Current action and preconditions to check: trajectory_clear

Your task: For each precondition in the list above, predict whether it will hold at this action.

Consider the current scene as observed from the mobile robot's camera, and analyze the predicted future states of all dynamic agents (e.g., people, animals, vehicles, or any moving entities) within the NEXT SECOND.

IMPORTANT: Only answer "very likely" if you are absolutely certain—based on strong, clear evidence—that a dynamic agent will violate the precondition in the predicted future state. Do NOT answer "very likely" for unlikely, ambiguous, or low-probability risks.

Ask yourself for each precondition: Is there a high probability, with clear and convincing evidence, that the predicted future states of any dynamic agent will interfere with the predicted future state of the currently executing action within the NEXT SECOND, causing that precondition to fail?

Assess the risk level based on these predictions. Use "likely" or "very likely" if motions create a clear risk of interference.

Use "neutral" or "improbable" if agents are nearby but their predicted paths are clearly diverging or non-conflicting.

Failure Risk Categories: "very improbable", "improbable", "neutral", "likely", "very likely"

Answer Format: Output ONLY the probability_of_failure value from these categories: "very improbable", "improbable", "neutral", "likely", "very likely"

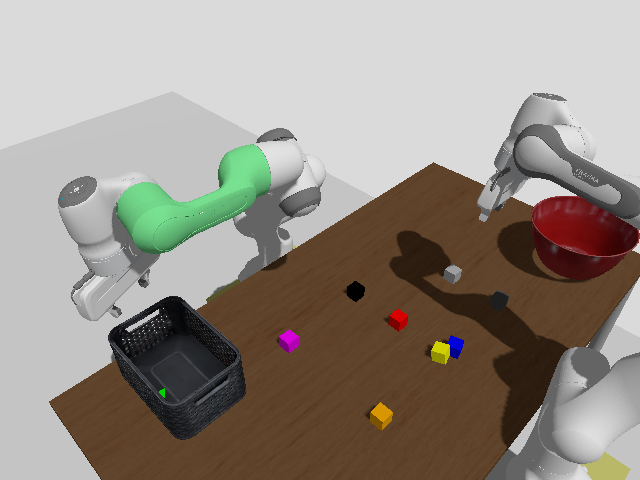

Answer: very improbable